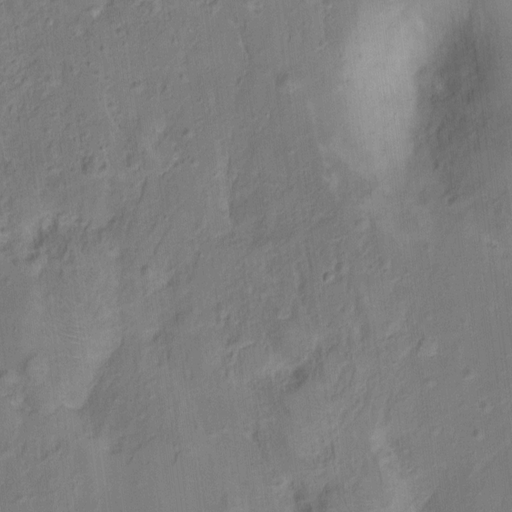
Classes present: Background